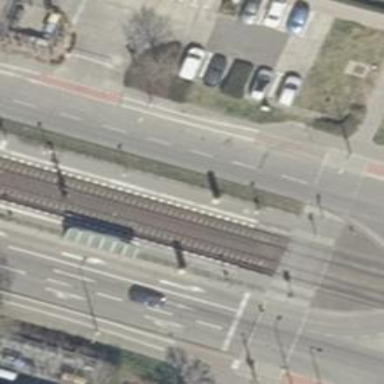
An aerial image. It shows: Tram stop position for public transport.